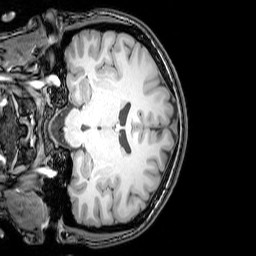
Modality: T1w
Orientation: coronal
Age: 25
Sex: female
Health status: healthy
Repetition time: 0.081 s
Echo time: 0.037 s